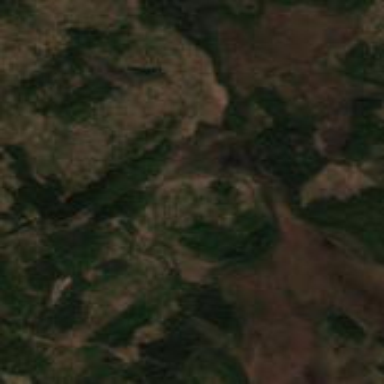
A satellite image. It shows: Clearcut area created by human activity.